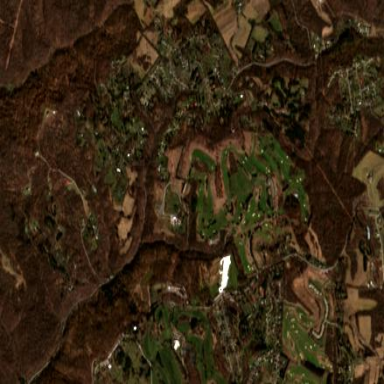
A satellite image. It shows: Golf course.